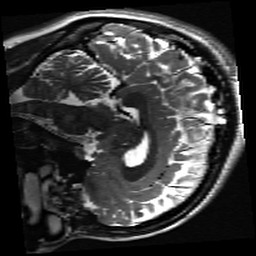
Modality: inplaneT2
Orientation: sagittal